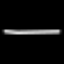
Label: line